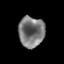
Tissue: prostate
Cell type: T cells
Senescence score: 0.3231
Nuclear area (px): 780
Mean DAPI intensity: 120.26